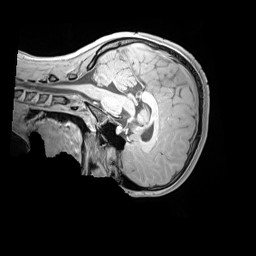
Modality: MP2RAGE
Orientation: sagittal
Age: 9
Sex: female
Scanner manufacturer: siemens
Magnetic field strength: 3 T
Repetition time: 4 s
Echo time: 0.00303 s